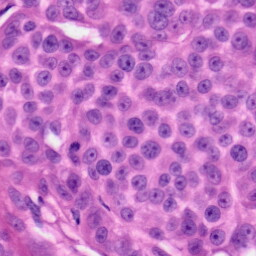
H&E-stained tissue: Skin